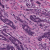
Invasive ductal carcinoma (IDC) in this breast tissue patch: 1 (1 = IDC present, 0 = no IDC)